Question: # What I'm doing
I started playing around with Xilinx ISE Design Suite and wrote simple Arithmetical Logic Units in verilog. Using verilog Unit Under Tests to create input and output signals for ISim, I verified, that the code works just as I want it.
I would like to generate schematic file from the verilog source.
Under tools menu, there is a schematic viewer

, but I can not figure out, why:
- -
# Question:
How to generate schematic file from verilog source in Xilinx?
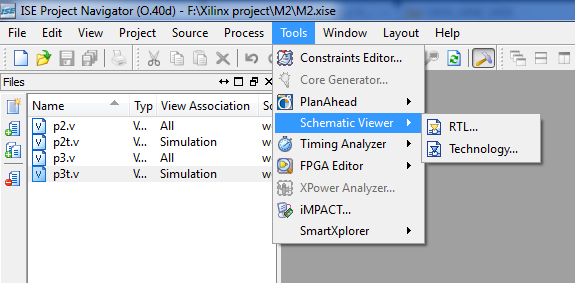
Answer: 1) You can double-click on a component to go deeper. In newer versions of ISE that expands the block in-place instead of switching your view to the module clicked.
2) Apparently, there's no saving option. The schematics is generated from HDL code, so there's not much sense in saving it anyway.